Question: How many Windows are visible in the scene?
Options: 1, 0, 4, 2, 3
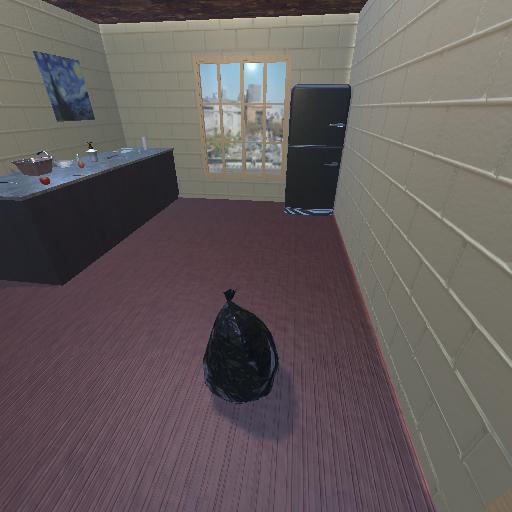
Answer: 1